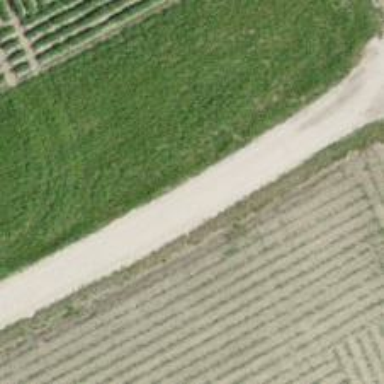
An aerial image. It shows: Track with fine gravel surface of grade2 quality.